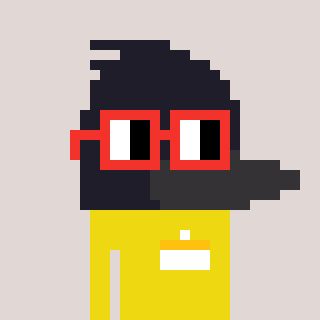
a pixel art character with square red glasses, a raven-shaped head and a yellow-colored body on a warm background